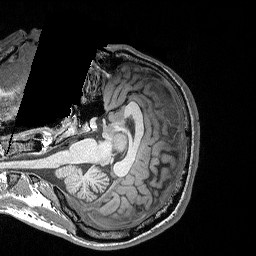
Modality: T1w
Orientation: axial
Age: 31
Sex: male